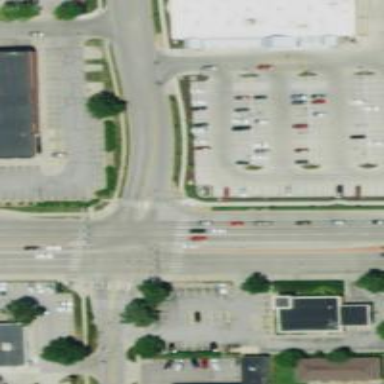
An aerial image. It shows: Crossing road.